Question: When i resample a jpg in order to draw border around the image, the quality of image is horribly decreases and extremely low quality jpeg is gotten.

Here is my code:
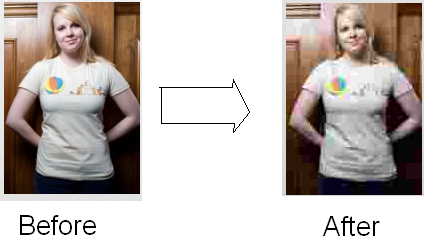
Answer: The last argument to <URL> is quality.
> quality is optional, and ranges from 0 (worst quality, smaller file) to 100 (best quality, biggest file). The default is the default IJG quality value (about 75).
You are setting it at 9, hence low quality.